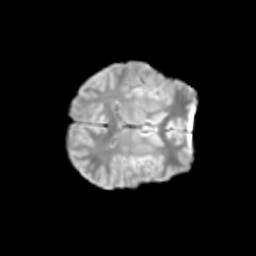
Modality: T2w
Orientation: axial
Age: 13
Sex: female
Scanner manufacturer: siemens
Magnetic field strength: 3 T
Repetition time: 3.8 s
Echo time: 0.07 s